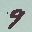
Label: 9